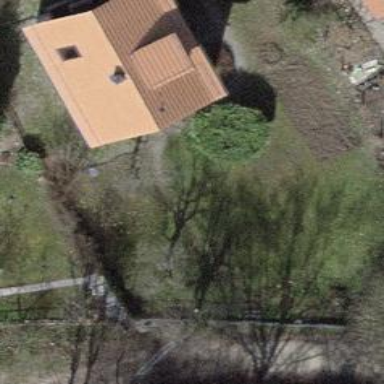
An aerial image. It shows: Detached building.